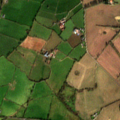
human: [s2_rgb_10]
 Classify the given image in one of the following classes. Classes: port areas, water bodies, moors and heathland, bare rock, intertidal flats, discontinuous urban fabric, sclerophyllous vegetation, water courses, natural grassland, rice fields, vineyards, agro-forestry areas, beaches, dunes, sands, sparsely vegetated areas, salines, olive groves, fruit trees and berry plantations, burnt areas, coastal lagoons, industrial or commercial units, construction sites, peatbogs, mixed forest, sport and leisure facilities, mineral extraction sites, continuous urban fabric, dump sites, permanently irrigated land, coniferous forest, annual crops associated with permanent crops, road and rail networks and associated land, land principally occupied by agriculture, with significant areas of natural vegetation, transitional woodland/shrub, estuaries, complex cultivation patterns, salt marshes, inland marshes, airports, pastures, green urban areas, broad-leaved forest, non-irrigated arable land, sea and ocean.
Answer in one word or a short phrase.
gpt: non-irrigated arable land, pastures